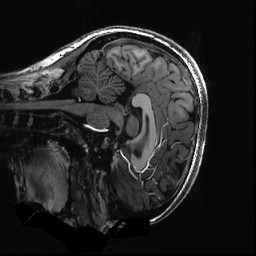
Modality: T1w
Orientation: sagittal
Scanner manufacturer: siemens
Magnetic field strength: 6.98 T
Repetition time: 2.6 s
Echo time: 0.00343 s